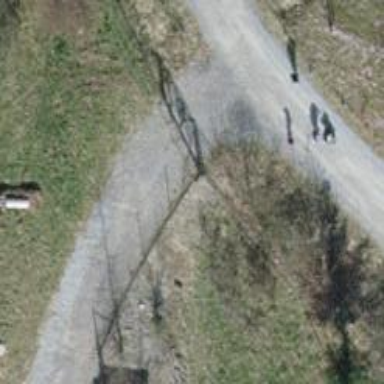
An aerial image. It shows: Gate.